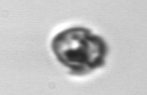
Label: Heterocapsa_rotundata